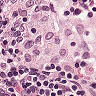
Metastatic tissue present: no